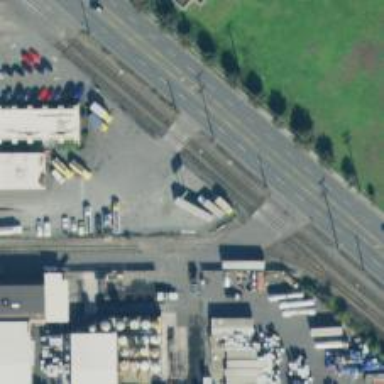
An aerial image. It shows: Railway siding for service.